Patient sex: F
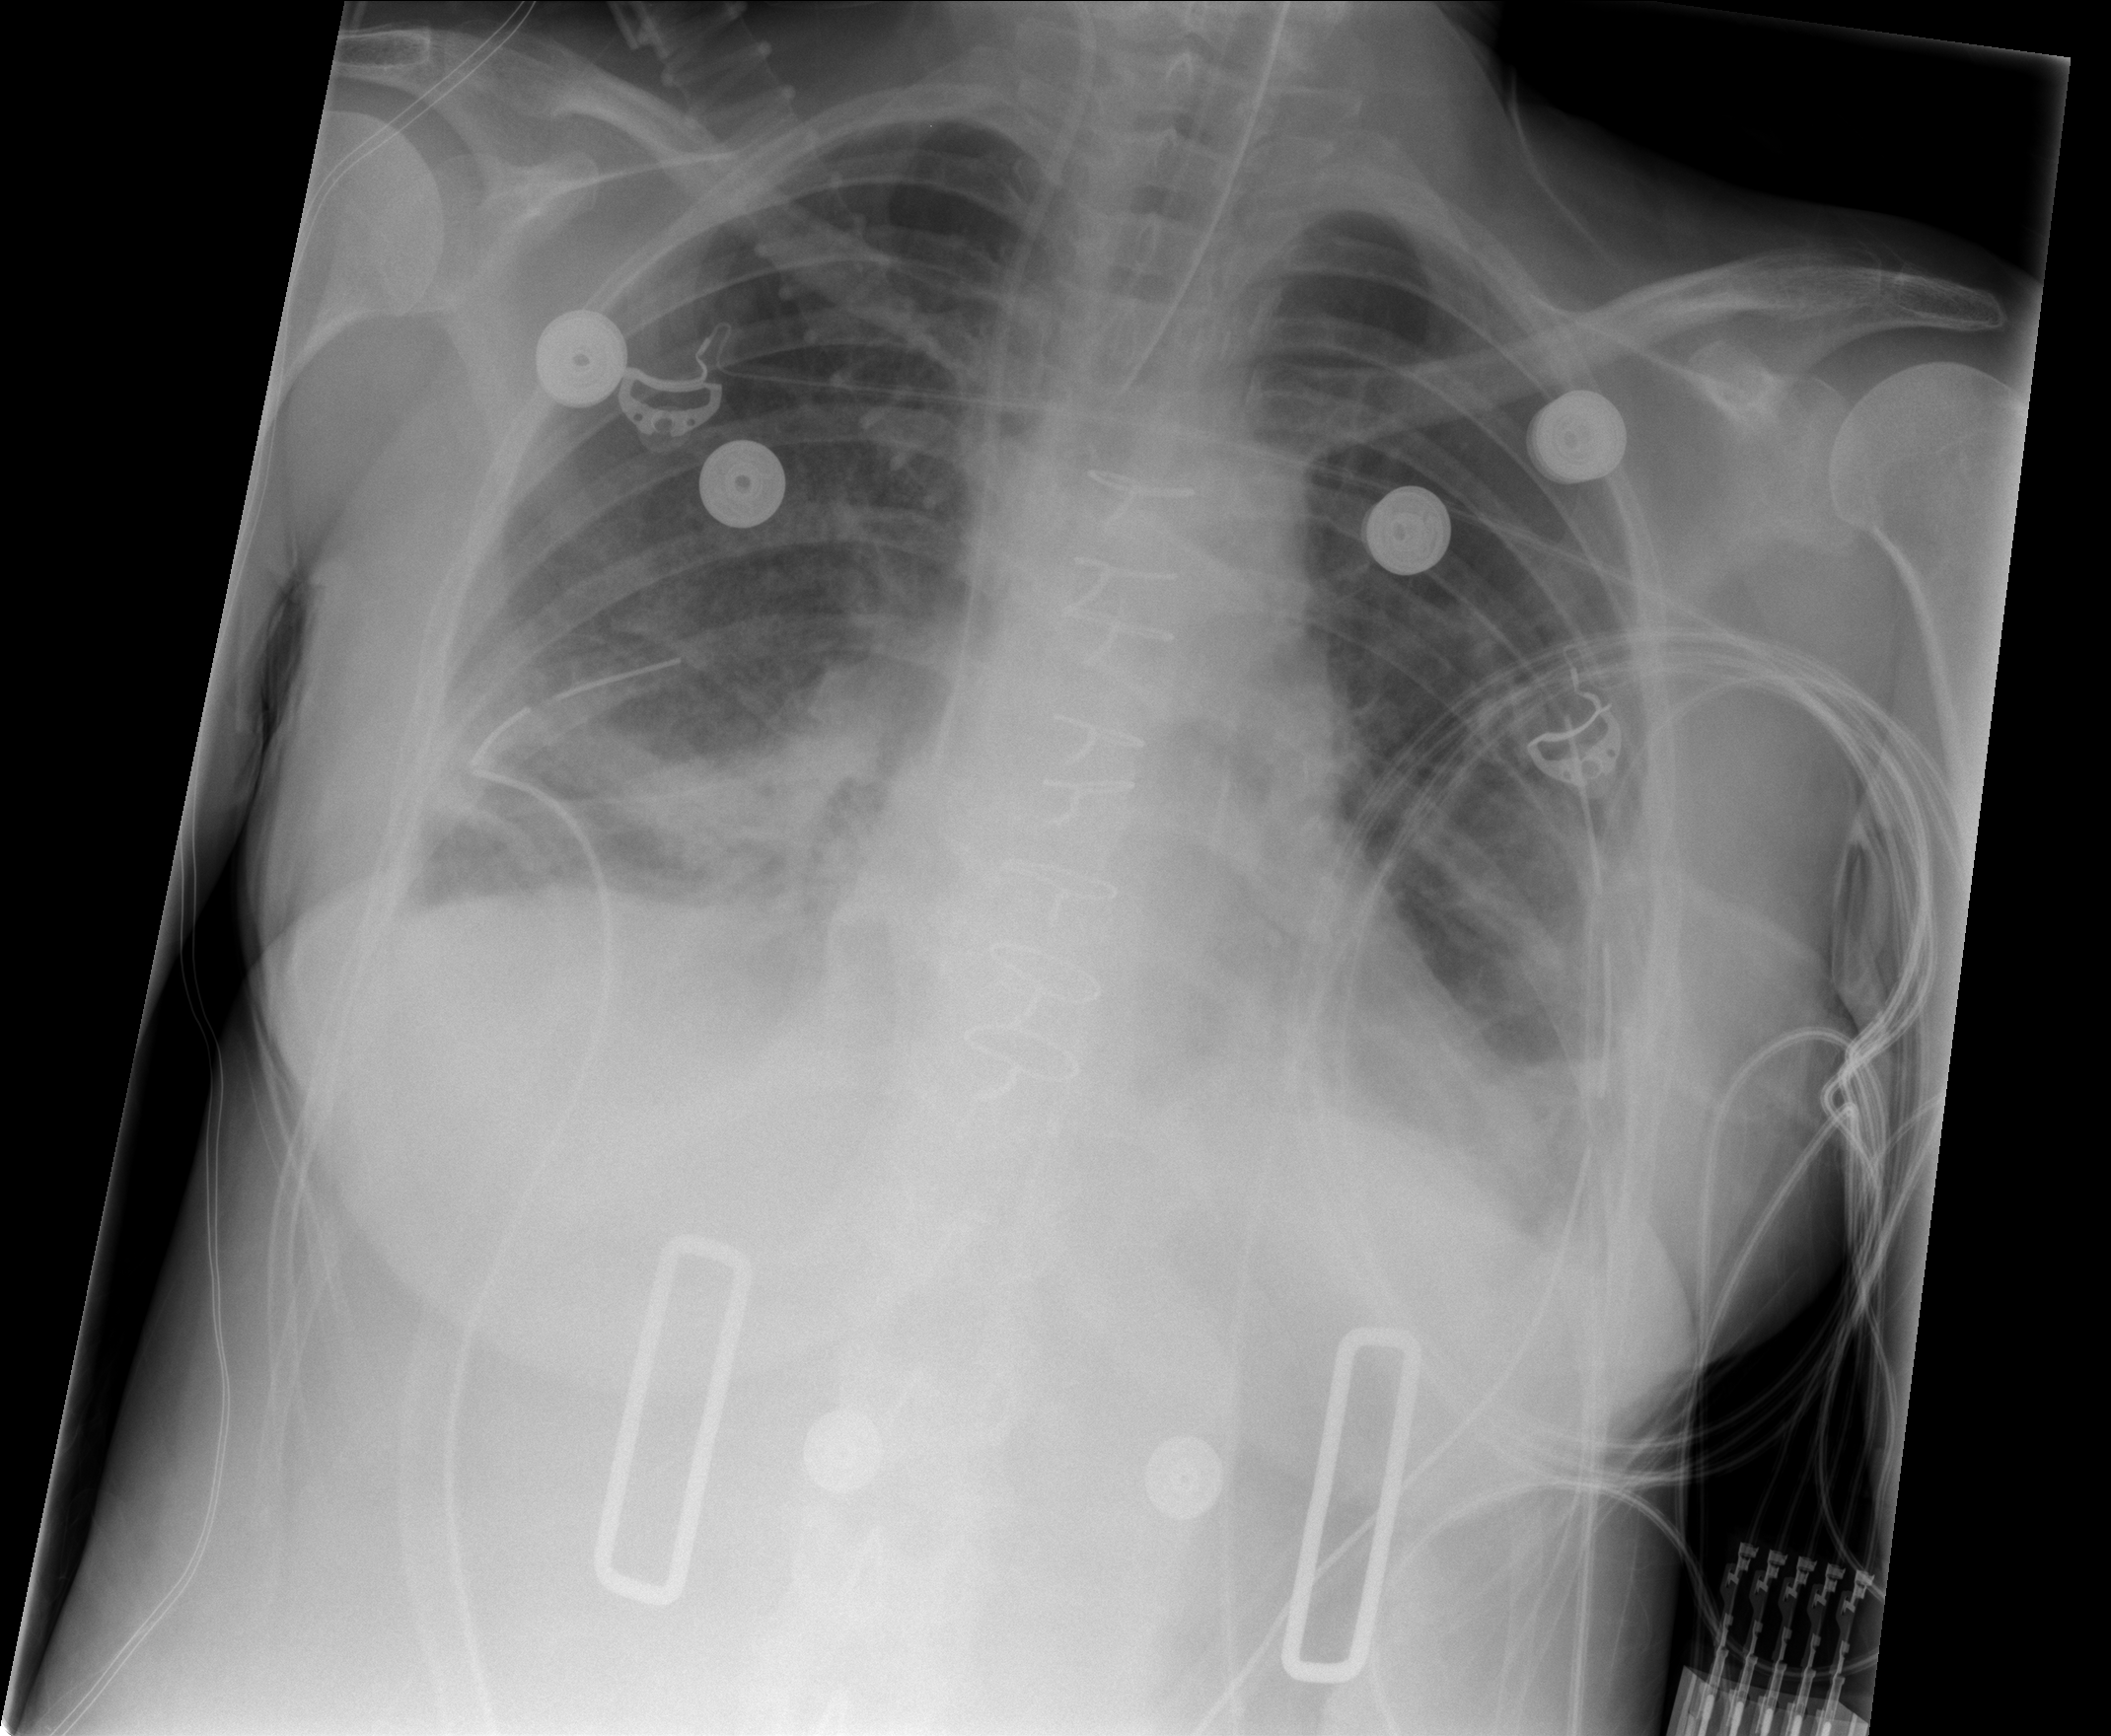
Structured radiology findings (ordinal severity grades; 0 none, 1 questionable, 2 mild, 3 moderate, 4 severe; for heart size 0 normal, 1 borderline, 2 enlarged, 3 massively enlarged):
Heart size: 0
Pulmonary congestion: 0
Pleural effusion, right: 2
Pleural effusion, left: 2
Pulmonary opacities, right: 2
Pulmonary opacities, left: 0
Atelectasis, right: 0
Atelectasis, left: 0